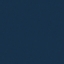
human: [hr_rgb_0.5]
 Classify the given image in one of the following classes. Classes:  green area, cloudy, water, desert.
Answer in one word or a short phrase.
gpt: water